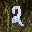
Label: 2